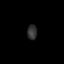
Tissue: prostate
Cell type: Epithelial cells
Senescence score: 0.3207
Nuclear area (px): 139
Mean DAPI intensity: 51.209